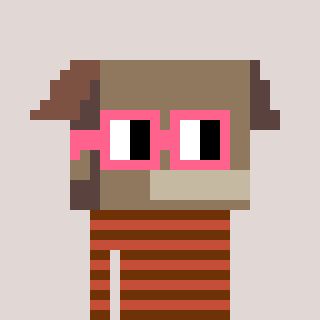
a pixel art character with square pink glasses, a box-shaped head and a rust-colored body on a warm background